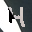
Label: 4